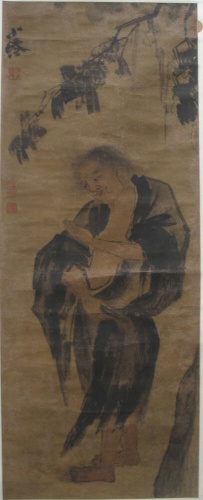
Title: 明   佚名  倣吳偉   漢鍾離像   軸|The Immortal, Zhong li
Artist: Wu Wei|Unidentified artist
Artist bio: Chinese, 1459–1508|
Object type: Hanging scroll
Classification: Paintings
Medium: Hanging scroll; ink and color on paper
Culture: China
Period: Ming (1368–1644) or Qing dynasty (1644–1911)
Dimensions: 45 x 17 3/4 in. (114.3 x 45.1 cm)
Department: Asian Art
Credit line: John Stewart Kennedy Fund, 1913
Accession year: 1913
Repository: Metropolitan Museum of Art, New York, NY
Tags: Men